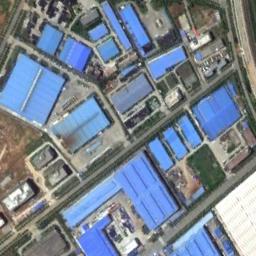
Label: industrial_area